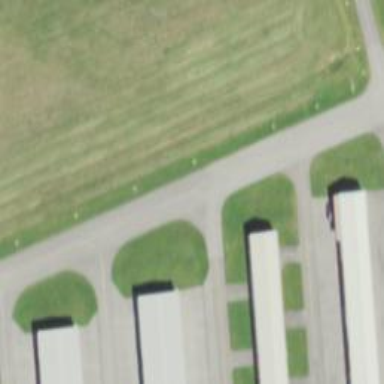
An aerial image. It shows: View of taxiway at the airport.